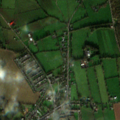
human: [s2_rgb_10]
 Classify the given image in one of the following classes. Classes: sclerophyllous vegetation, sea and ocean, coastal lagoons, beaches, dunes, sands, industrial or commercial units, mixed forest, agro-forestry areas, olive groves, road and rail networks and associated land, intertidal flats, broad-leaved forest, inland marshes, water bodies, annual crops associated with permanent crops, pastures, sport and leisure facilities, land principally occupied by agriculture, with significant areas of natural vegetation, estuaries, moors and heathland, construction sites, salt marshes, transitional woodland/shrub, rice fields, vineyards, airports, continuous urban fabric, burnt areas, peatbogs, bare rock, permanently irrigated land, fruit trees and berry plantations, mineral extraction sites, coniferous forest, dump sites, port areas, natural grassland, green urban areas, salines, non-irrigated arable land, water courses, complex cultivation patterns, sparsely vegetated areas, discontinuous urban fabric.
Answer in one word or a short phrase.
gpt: discontinuous urban fabric, non-irrigated arable land, pastures, broad-leaved forest